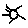
Label: sun